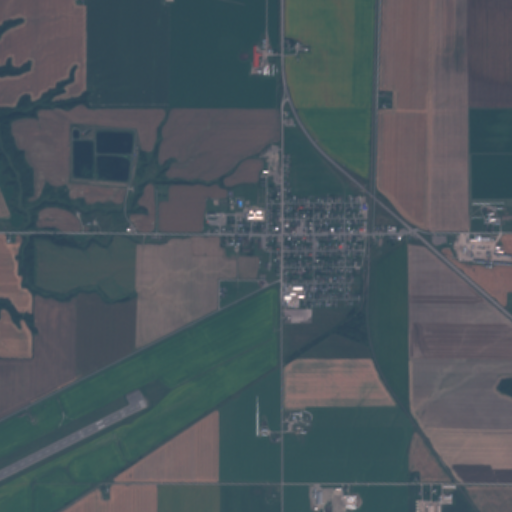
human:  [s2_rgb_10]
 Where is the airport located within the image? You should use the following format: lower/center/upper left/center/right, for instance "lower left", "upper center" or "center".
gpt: The airport is located in the lower left of the image.
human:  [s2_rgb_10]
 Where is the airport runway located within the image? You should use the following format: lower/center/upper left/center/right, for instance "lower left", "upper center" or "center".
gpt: The airport runway is located in the lower left of the image.
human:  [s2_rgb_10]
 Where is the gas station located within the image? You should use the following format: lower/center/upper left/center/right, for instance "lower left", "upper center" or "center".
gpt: The gas station is located in the center right of the image.
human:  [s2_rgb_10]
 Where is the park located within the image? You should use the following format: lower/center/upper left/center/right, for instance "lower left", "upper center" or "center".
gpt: The park is located in the center of the image.
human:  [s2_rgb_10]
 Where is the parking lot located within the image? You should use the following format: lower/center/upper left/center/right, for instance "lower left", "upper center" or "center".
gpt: The parking lot is located in the center of the image.
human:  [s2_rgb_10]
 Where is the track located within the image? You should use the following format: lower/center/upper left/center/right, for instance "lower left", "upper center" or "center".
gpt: There is no track in the image.